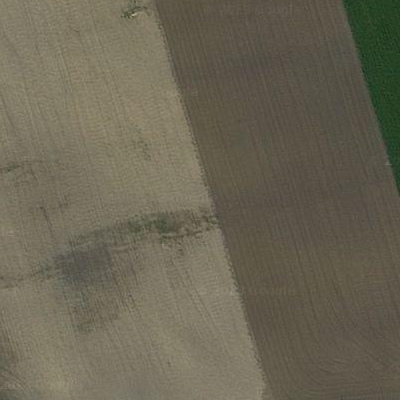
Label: bField